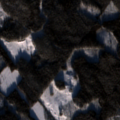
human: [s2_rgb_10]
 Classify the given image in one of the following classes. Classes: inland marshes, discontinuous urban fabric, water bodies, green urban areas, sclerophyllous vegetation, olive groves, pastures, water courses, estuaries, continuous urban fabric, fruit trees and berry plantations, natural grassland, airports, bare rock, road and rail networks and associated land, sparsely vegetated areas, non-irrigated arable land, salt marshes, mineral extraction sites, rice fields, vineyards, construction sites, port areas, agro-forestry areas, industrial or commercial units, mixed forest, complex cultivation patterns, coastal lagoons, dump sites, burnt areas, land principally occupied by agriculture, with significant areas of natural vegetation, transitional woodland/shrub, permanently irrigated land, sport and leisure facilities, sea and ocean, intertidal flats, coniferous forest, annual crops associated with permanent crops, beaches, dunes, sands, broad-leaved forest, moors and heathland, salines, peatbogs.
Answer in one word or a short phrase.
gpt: coniferous forest, transitional woodland/shrub